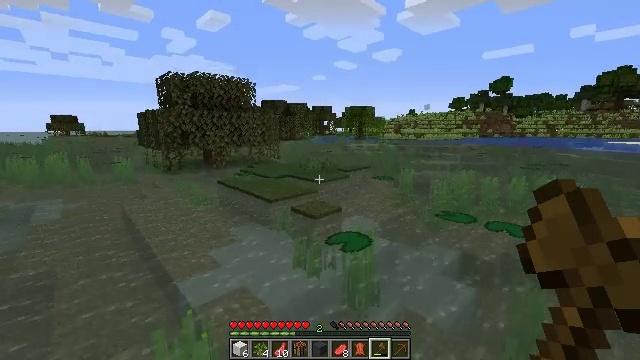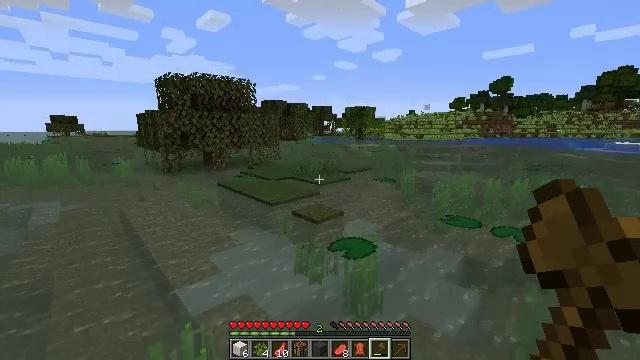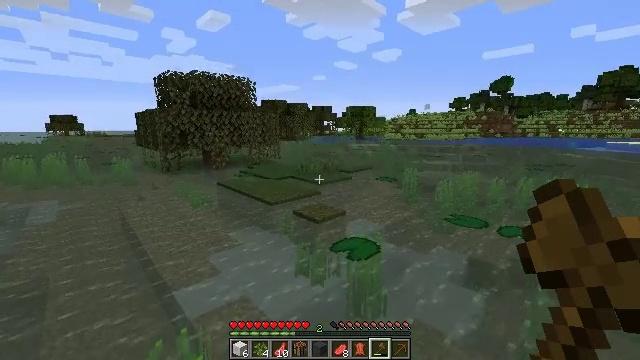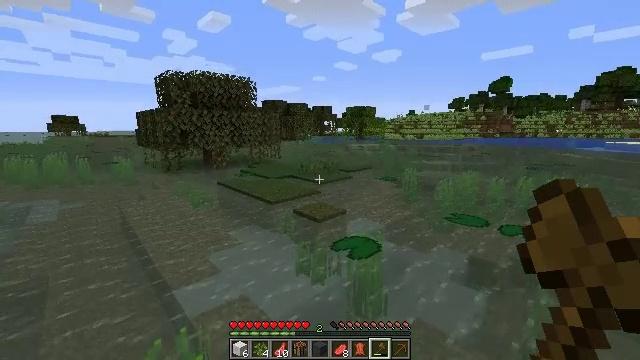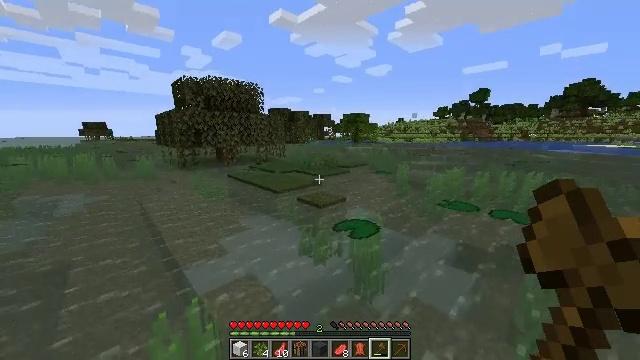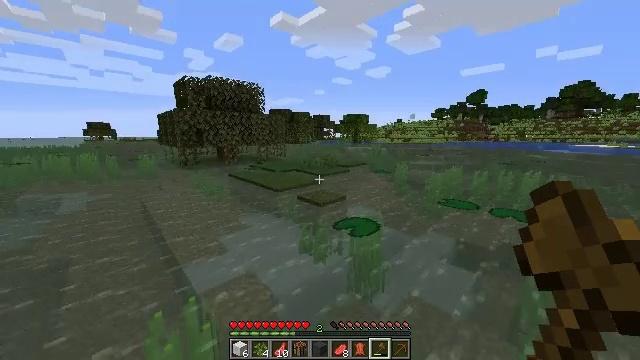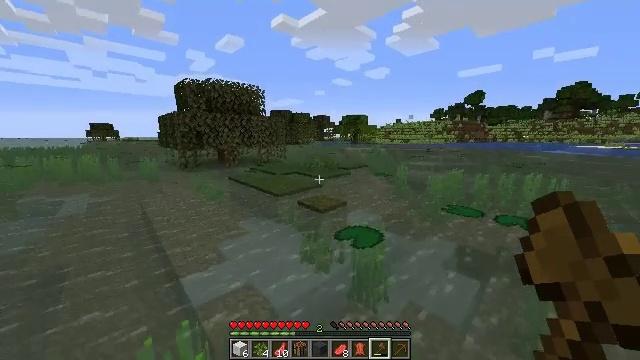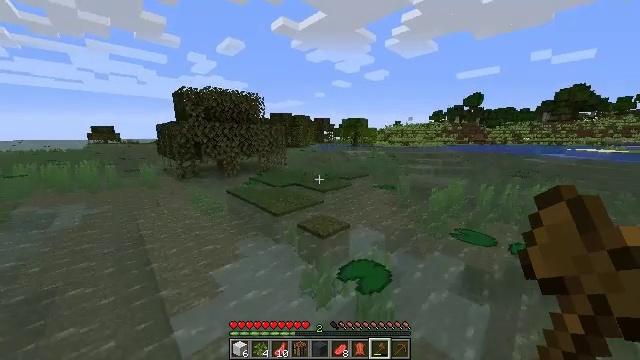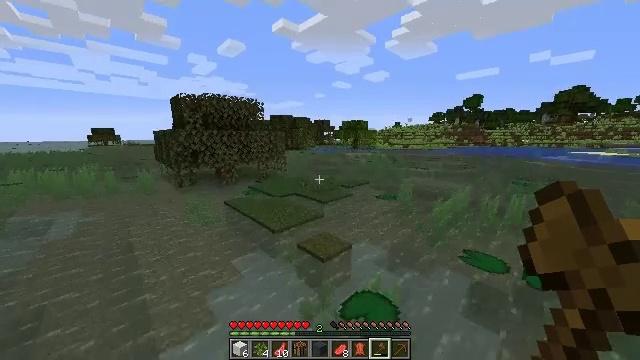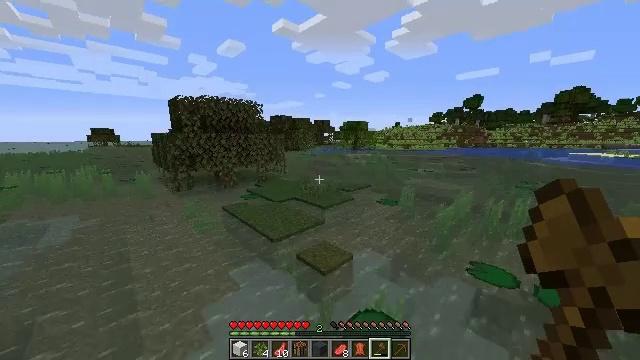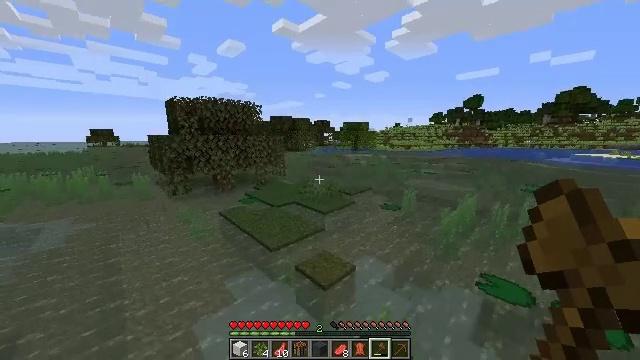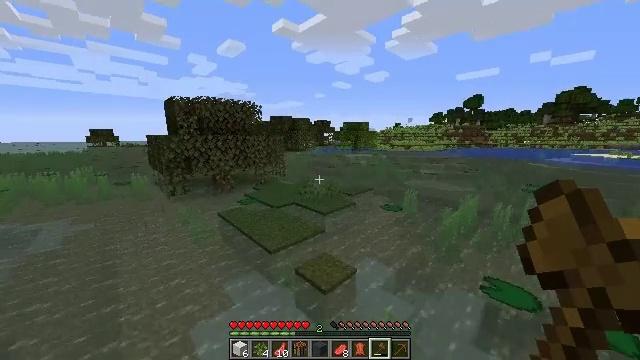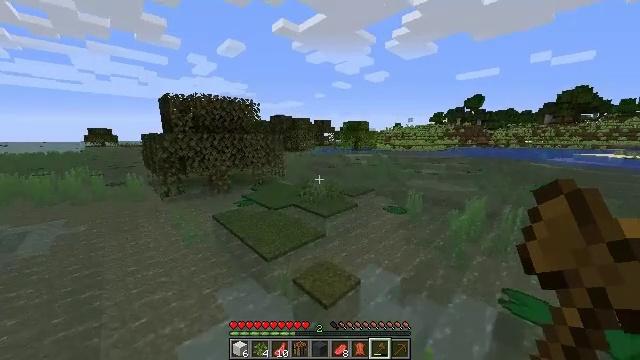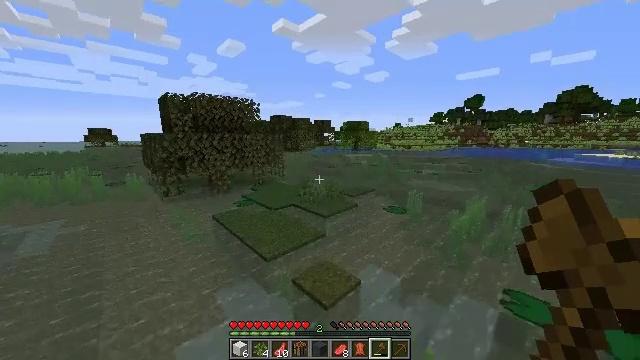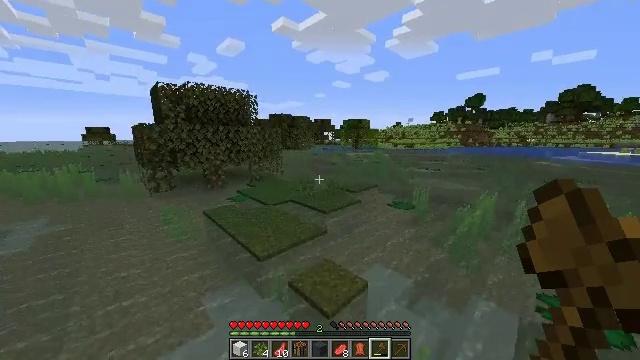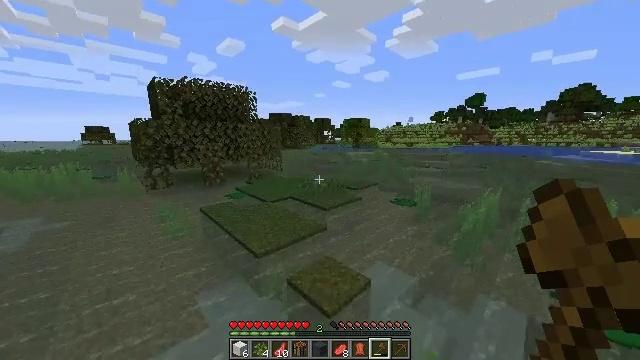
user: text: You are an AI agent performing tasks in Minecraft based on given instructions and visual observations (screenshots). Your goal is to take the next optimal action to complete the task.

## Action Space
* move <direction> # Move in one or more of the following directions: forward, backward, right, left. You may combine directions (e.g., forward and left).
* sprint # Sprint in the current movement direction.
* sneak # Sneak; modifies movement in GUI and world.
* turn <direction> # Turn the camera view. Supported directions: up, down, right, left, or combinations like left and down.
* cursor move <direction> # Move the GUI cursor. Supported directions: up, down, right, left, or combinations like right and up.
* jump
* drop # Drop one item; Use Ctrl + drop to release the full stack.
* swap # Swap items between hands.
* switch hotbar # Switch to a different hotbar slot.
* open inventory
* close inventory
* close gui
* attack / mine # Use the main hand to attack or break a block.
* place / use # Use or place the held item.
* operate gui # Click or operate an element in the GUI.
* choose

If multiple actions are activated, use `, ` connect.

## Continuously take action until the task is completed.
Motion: motion action
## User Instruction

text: Break the lily pad.
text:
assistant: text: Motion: move forward
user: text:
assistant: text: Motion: move forward, sprint
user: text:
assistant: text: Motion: move forward, sprint
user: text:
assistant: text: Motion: move forward, sprint
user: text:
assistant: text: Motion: move forward, sprint, jump
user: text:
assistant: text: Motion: move forward, jump
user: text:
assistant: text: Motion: move forward, jump
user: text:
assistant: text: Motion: move forward, jump
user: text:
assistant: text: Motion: move forward, jump
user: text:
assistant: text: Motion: move forward, jump
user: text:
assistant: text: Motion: move forward, jump
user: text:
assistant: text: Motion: move forward, jump
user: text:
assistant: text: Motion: move forward, jump
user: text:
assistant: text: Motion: move forward, jump
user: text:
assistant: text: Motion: move forward, jump
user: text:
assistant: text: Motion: move forward, jump
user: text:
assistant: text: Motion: move forward, jump
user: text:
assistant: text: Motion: move forward, jump
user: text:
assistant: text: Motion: move forward, jump
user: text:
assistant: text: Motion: move forward, jump
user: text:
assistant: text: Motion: move forward, jump
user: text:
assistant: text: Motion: move forward, jump
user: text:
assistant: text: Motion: move forward, jump
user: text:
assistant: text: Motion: move forward, jump
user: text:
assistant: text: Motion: move forward, jump
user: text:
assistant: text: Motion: move forward, jump
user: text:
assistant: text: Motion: move forward, jump
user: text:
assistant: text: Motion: move forward, jump
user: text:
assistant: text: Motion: move forward, jump
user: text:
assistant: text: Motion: move forward, jump